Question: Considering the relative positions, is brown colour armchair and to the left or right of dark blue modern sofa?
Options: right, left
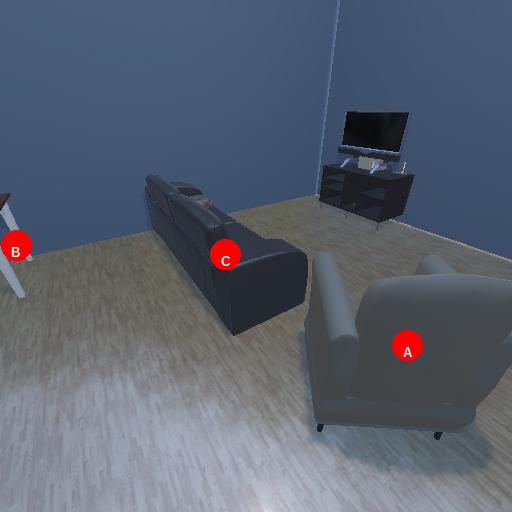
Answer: right